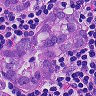
Metastatic tissue present: yes